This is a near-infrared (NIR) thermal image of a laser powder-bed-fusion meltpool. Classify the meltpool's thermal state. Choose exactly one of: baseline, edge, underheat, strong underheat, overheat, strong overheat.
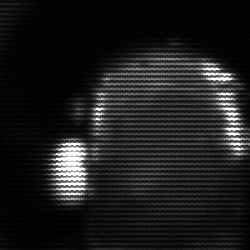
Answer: baseline